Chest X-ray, AP view. Patient: 22 years old, sex M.
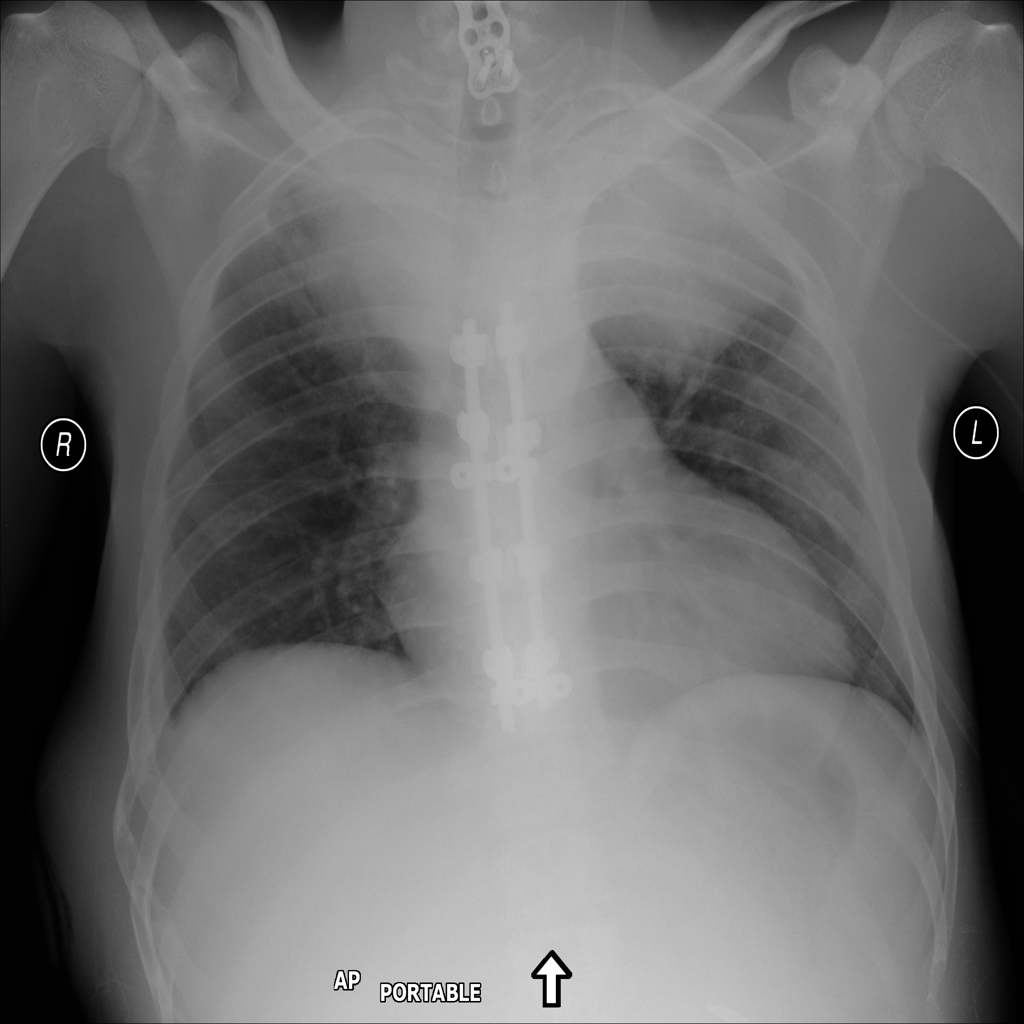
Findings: Infiltration